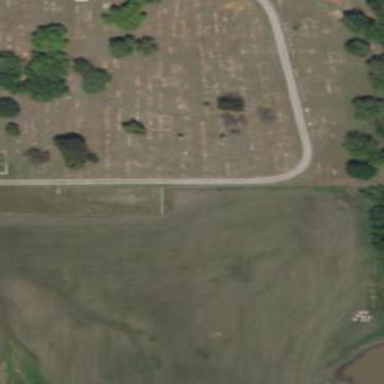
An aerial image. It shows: Graveyard.